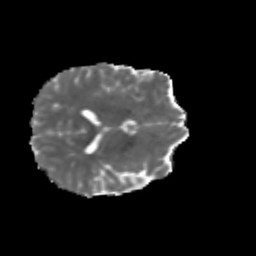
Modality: MD
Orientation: axial
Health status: ill
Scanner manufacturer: siemens
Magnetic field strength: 3 T
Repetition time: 6.8 s
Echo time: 0.097 s